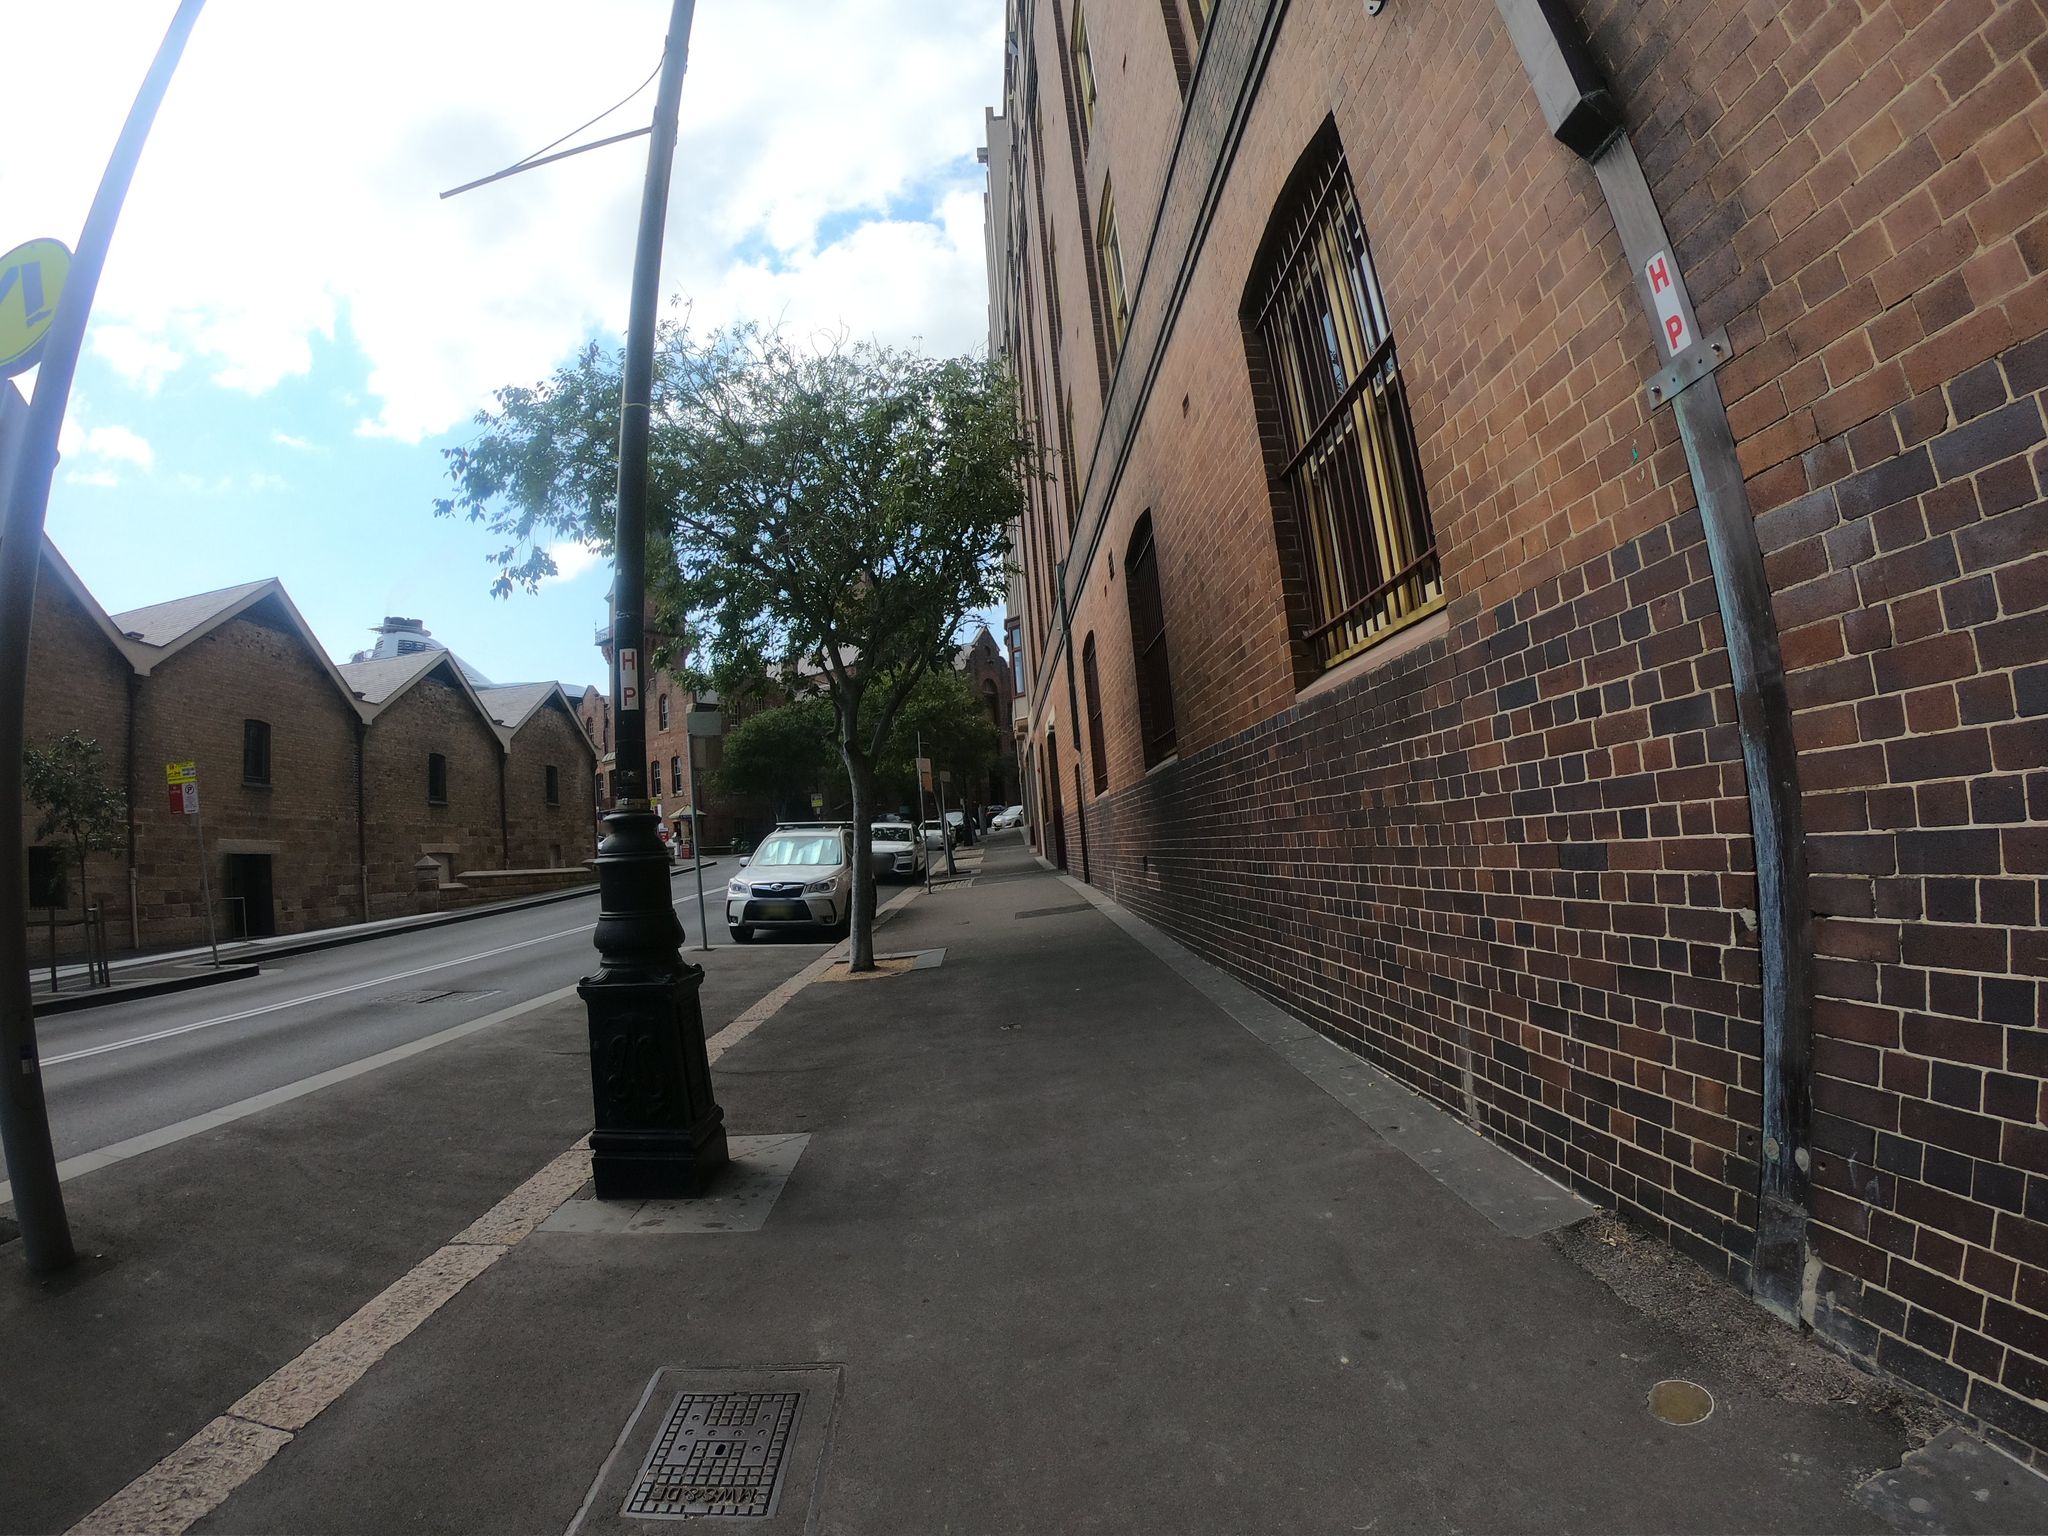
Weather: clear
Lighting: day
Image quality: good
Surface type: walking surface
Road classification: footway
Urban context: urban centre
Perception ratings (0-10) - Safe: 4.78, Lively: 6.58, Beautiful: 6.36, Boring: 2.06, Depressing: 4.01, Wealthy: 6.45